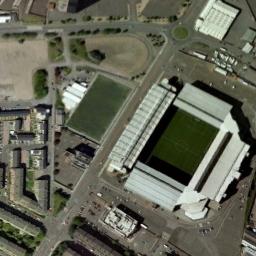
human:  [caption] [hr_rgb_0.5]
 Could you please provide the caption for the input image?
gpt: Many cars were parked on one side of the stadium .

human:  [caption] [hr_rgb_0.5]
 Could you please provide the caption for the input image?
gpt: There are many buildings of different shapes and sizes next to the stadium .

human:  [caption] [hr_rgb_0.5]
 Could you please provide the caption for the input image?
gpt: The stadium is on the bare land next to some buildings and trees .

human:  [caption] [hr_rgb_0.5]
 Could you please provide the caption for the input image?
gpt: The square stadium is one road away from the residential area .

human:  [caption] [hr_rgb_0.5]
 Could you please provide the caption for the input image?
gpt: There are some buildings near the stadium .